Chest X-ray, PA view. Patient: 39 years old, sex M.
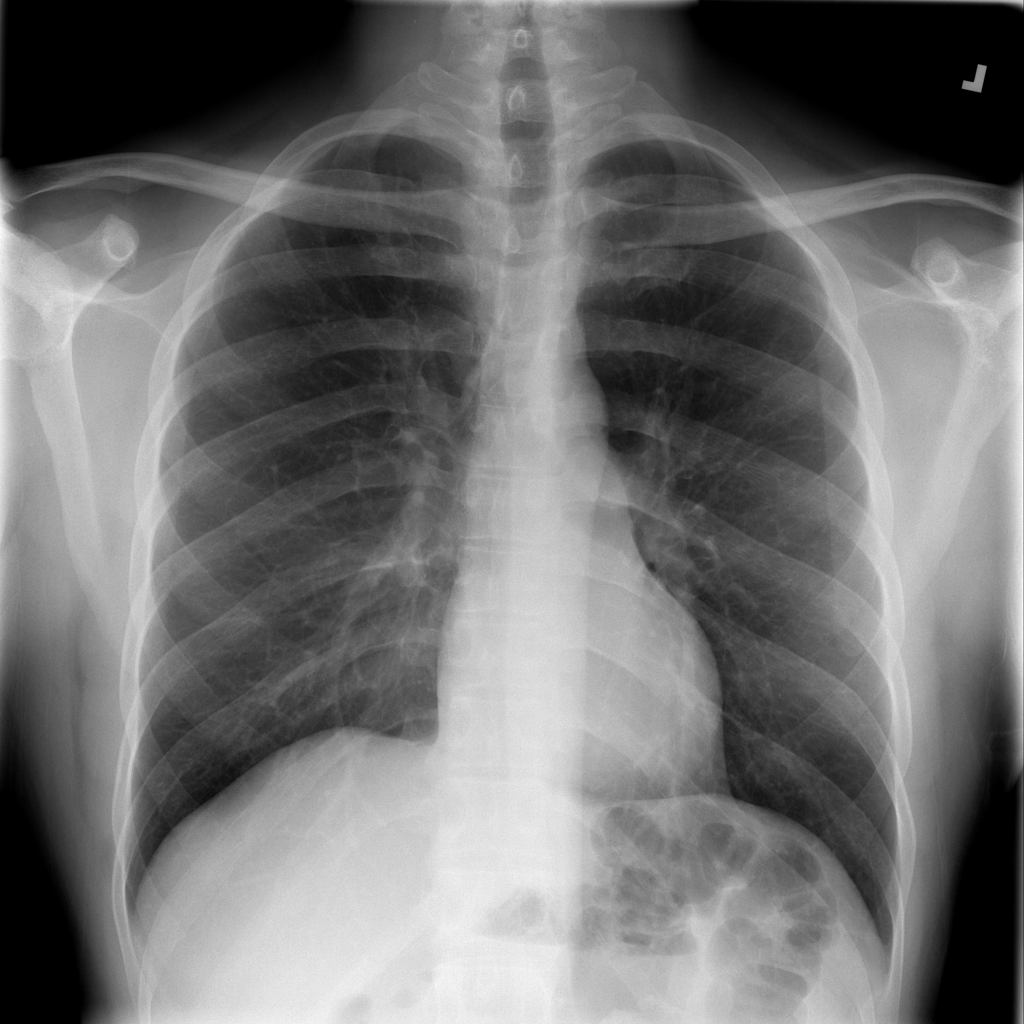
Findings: No Finding